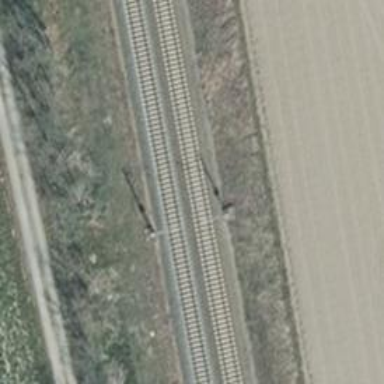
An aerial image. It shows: Milestone along the railway with catenary mast.